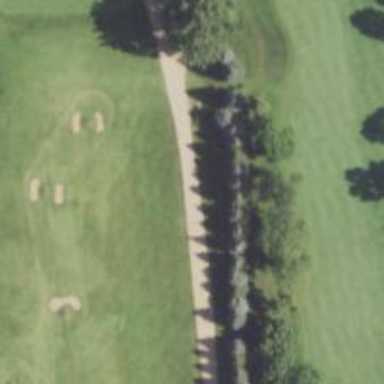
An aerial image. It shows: Path for both road and golf.